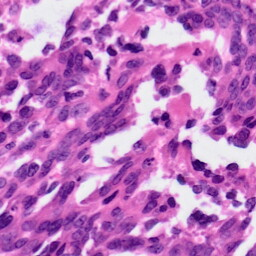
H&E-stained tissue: Ovarian